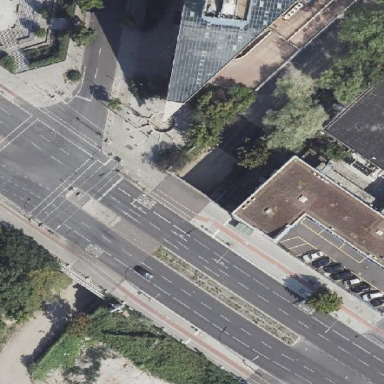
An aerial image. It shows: Traffic island used for traffic calming.